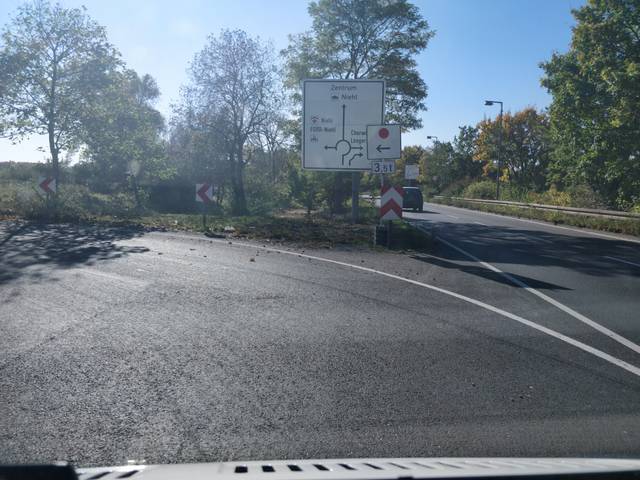
Region: Germany
Coordinates: 50.998, 6.947